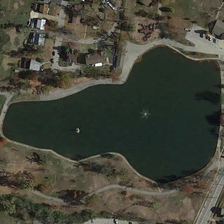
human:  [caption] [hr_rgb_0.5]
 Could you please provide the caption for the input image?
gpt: many buildings and some trees are around an irregular green pond .

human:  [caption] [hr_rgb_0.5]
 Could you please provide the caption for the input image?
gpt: the pond is surrounded by light green trees and the road .

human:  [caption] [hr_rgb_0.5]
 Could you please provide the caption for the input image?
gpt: many buildings and some trees are around an irregular green pond .

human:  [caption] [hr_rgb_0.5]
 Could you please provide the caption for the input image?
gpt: the pond is neatly divided into many parts .

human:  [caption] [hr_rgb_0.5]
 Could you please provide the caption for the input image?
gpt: the pond is neatly divided into many parts .